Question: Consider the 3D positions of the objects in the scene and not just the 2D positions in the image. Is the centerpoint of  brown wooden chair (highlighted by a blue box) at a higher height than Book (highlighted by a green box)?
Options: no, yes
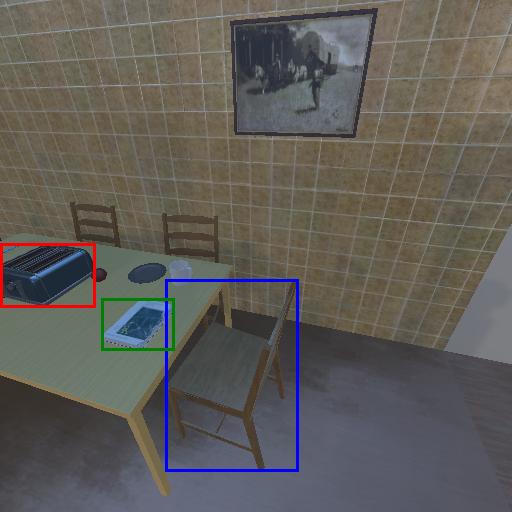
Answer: no